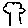
Label: tree